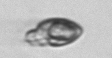
Label: Katodinium_or_Torodinium